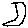
Label: moon